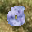
Label: 0